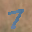
Label: 7